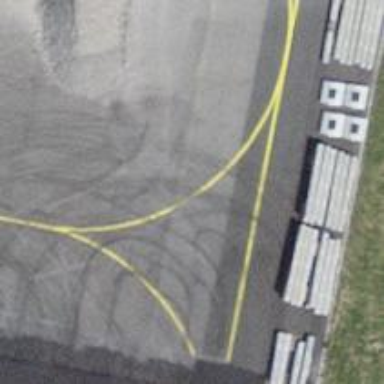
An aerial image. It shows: Image of taxiway at airport.